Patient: sex F, age 19
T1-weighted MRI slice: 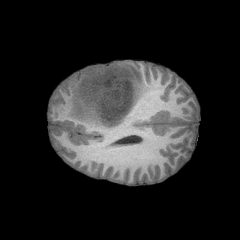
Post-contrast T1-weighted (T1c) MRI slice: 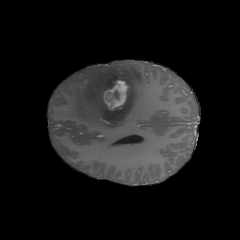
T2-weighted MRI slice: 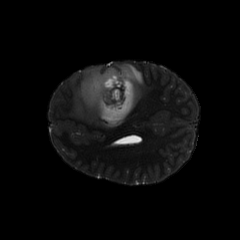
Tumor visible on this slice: yes
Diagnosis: Astrocytoma, IDH-mutant
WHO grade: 4